Current action and preconditions to check: path_clear

Your task: For each precondition in the list above, predict whether it will hold at this action.

Consider the current scene as observed from the mobile robot's camera, and analyze the predicted future states of all dynamic agents (e.g., people, animals, vehicles, or any moving entities) within the NEXT SECOND.

IMPORTANT: Only answer "very likely" if you are absolutely certain—based on strong, clear evidence—that a dynamic agent will violate the precondition in the predicted future state. Do NOT answer "very likely" for unlikely, ambiguous, or low-probability risks.

Ask yourself for each precondition: Is there a high probability, with clear and convincing evidence, that the predicted future states of any dynamic agent will interfere with the predicted future state of the currently executing action within the NEXT SECOND, causing that precondition to fail?

Assess the risk level based on these predictions. Use "likely" or "very likely" if motions create a clear risk of interference.

Use "neutral" or "improbable" if agents are nearby but their predicted paths are clearly diverging or non-conflicting.

Failure Risk Categories: "very improbable", "improbable", "neutral", "likely", "very likely"

Answer Format: Output ONLY the probability_of_failure value from these categories: "very improbable", "improbable", "neutral", "likely", "very likely"

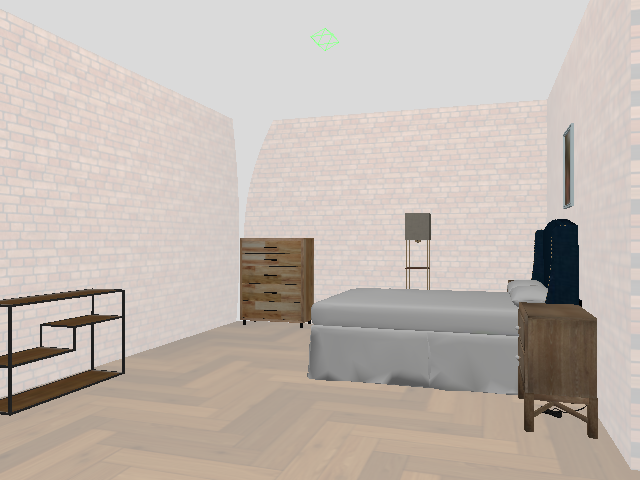

Answer: very improbable